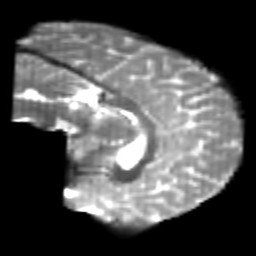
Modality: T2w
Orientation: sagittal
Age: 24
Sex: male
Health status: healthy
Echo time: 0.074 s